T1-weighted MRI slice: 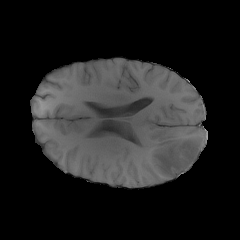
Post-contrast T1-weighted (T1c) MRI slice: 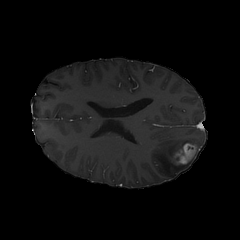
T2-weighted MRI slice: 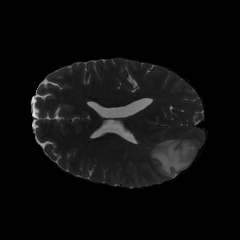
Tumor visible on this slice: yes